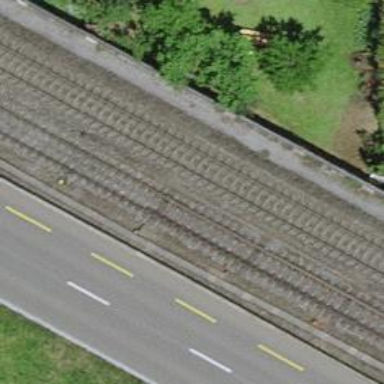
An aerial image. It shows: Railway switch.